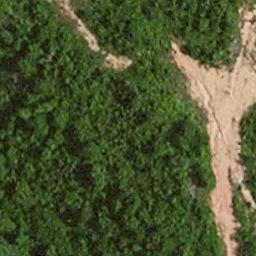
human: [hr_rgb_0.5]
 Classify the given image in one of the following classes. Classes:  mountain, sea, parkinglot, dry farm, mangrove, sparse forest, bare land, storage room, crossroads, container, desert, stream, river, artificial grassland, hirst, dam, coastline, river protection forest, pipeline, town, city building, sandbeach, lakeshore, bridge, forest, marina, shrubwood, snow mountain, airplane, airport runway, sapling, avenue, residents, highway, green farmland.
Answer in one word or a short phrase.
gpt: avenue